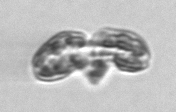
Label: Karenia